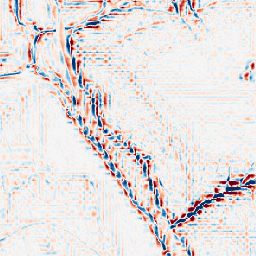
Category: wavelet
Decomposition family: wavelet_dwt
Decomposition parameters: wavelet: db2
level: 3
Upsampling method: cubic_catmull_rom
Upsampling parameters: scale: 4
Upsampling scale: 4